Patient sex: M
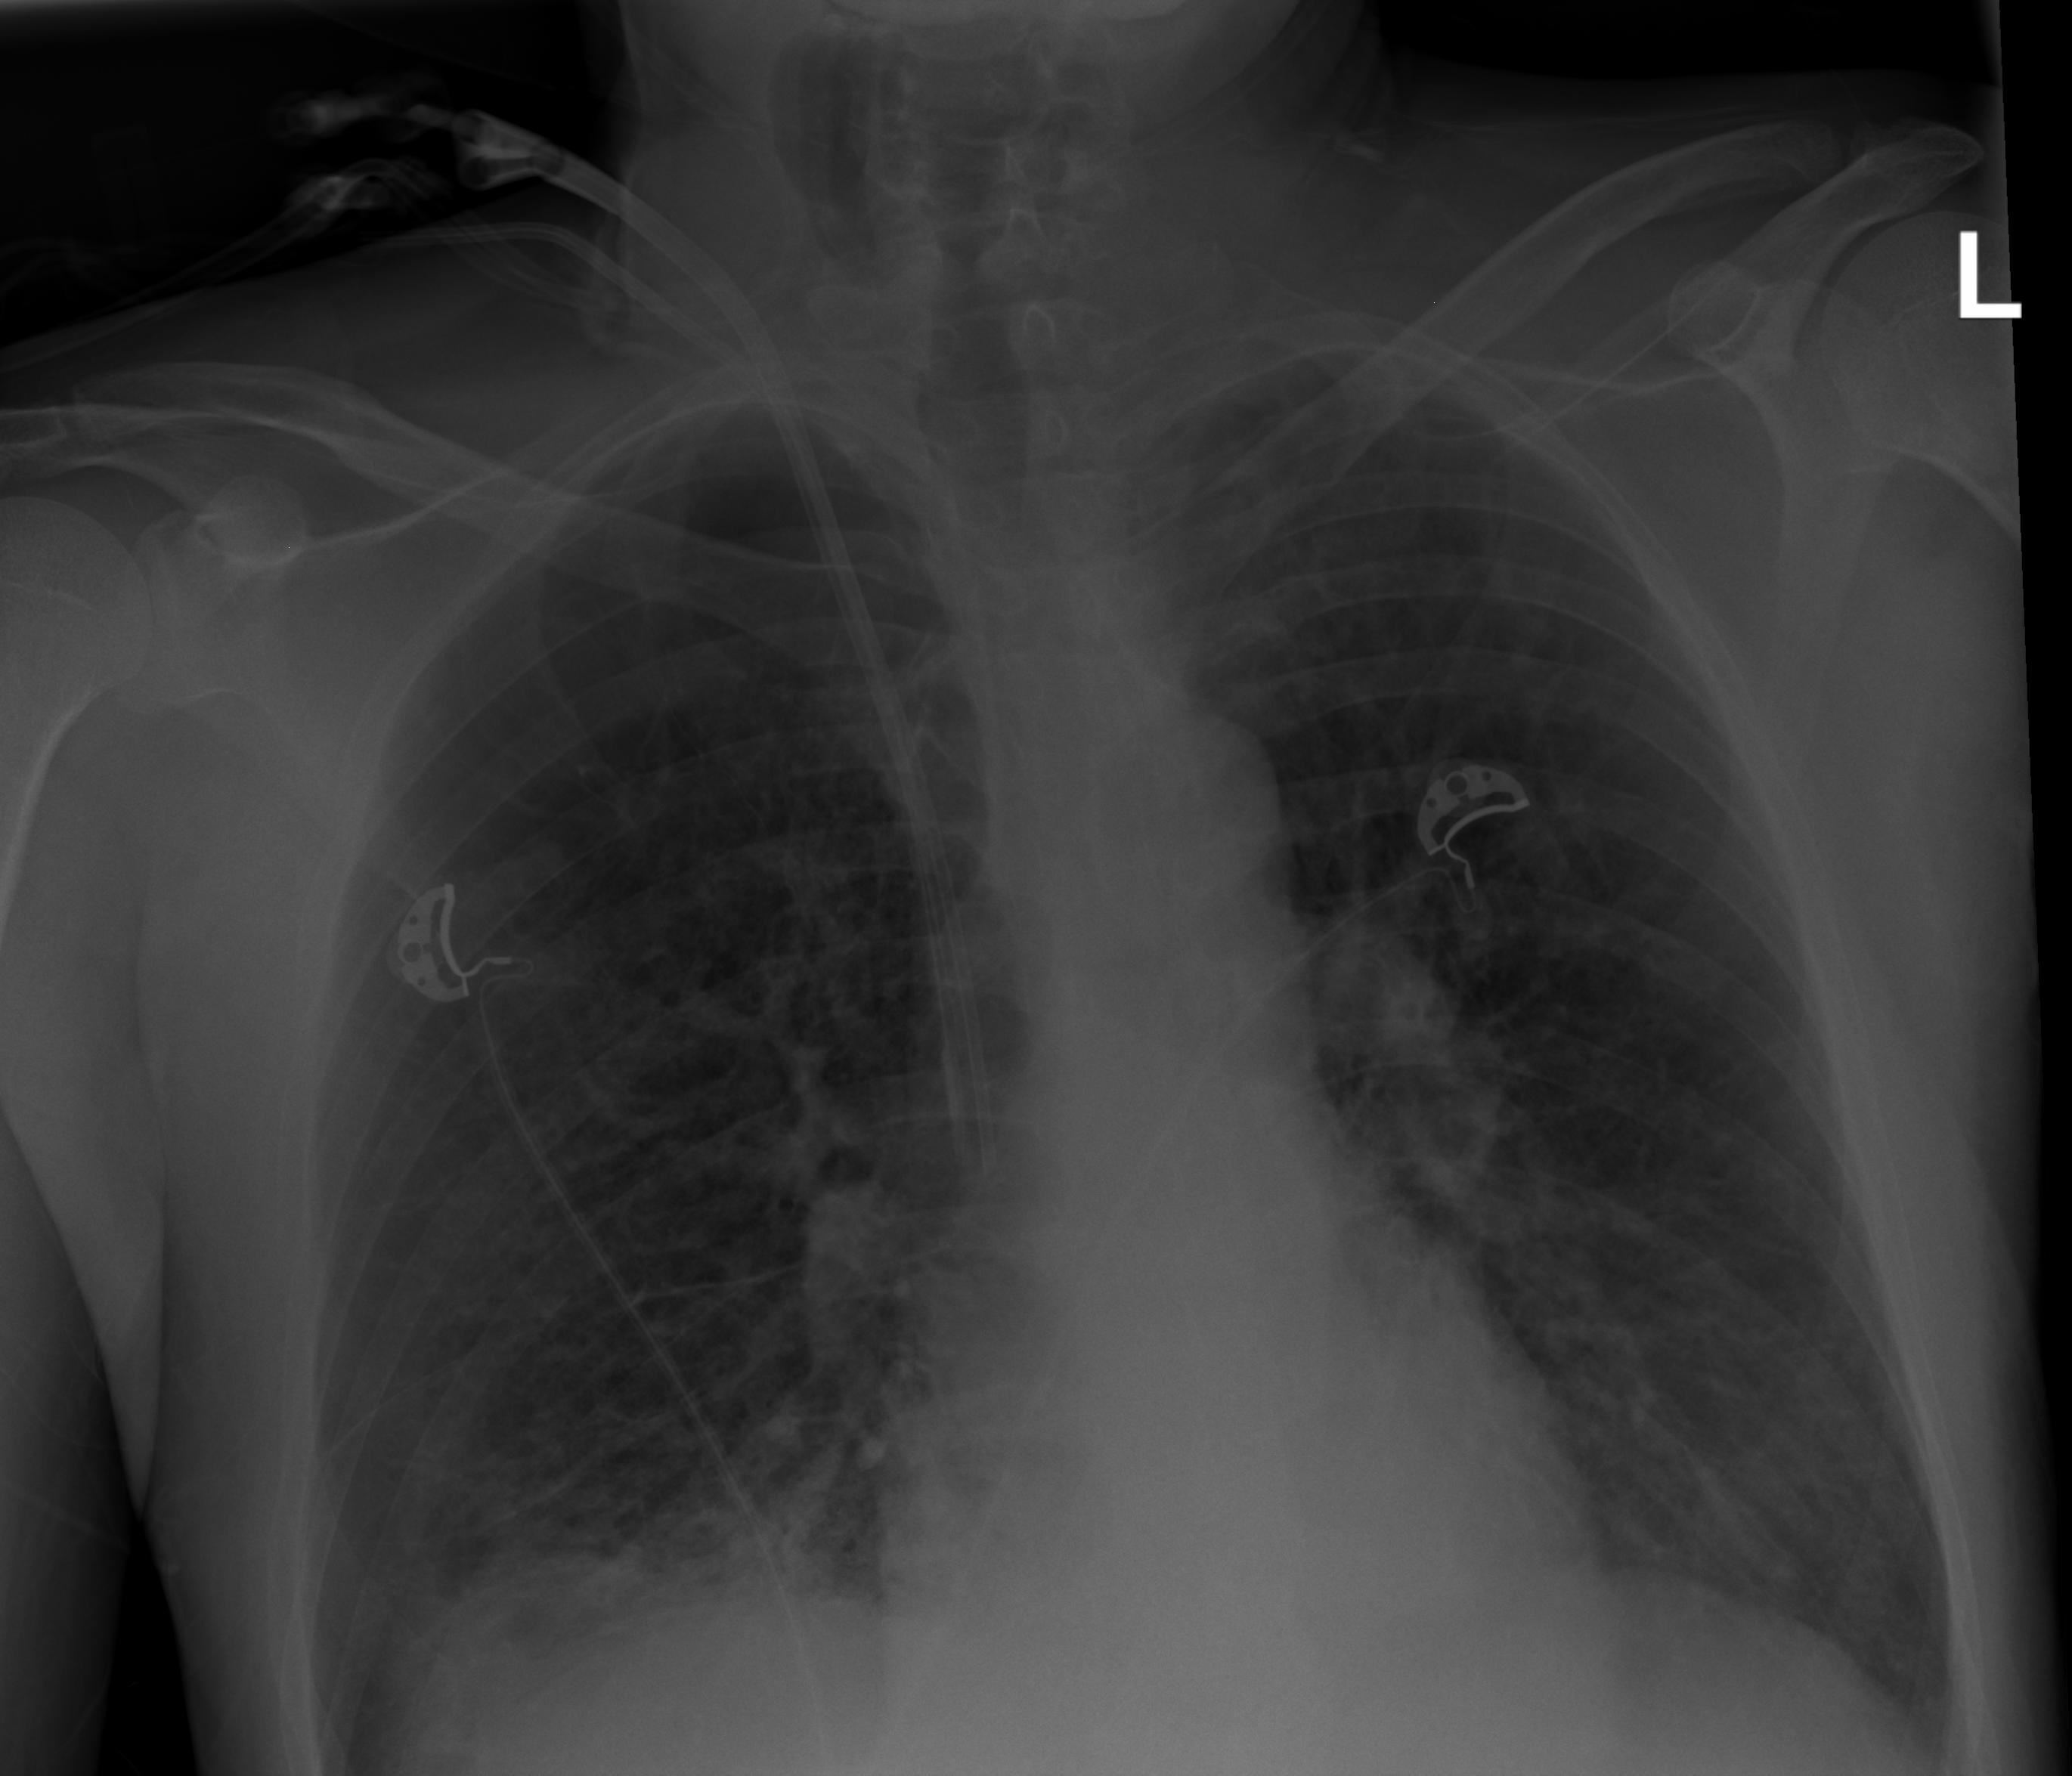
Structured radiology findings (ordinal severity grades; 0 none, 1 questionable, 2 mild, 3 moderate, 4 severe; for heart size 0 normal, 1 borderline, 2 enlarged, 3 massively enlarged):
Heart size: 0
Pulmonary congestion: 0
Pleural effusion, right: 1
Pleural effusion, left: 0
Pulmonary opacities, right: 2
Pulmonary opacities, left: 0
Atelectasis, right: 2
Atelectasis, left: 1